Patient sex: M
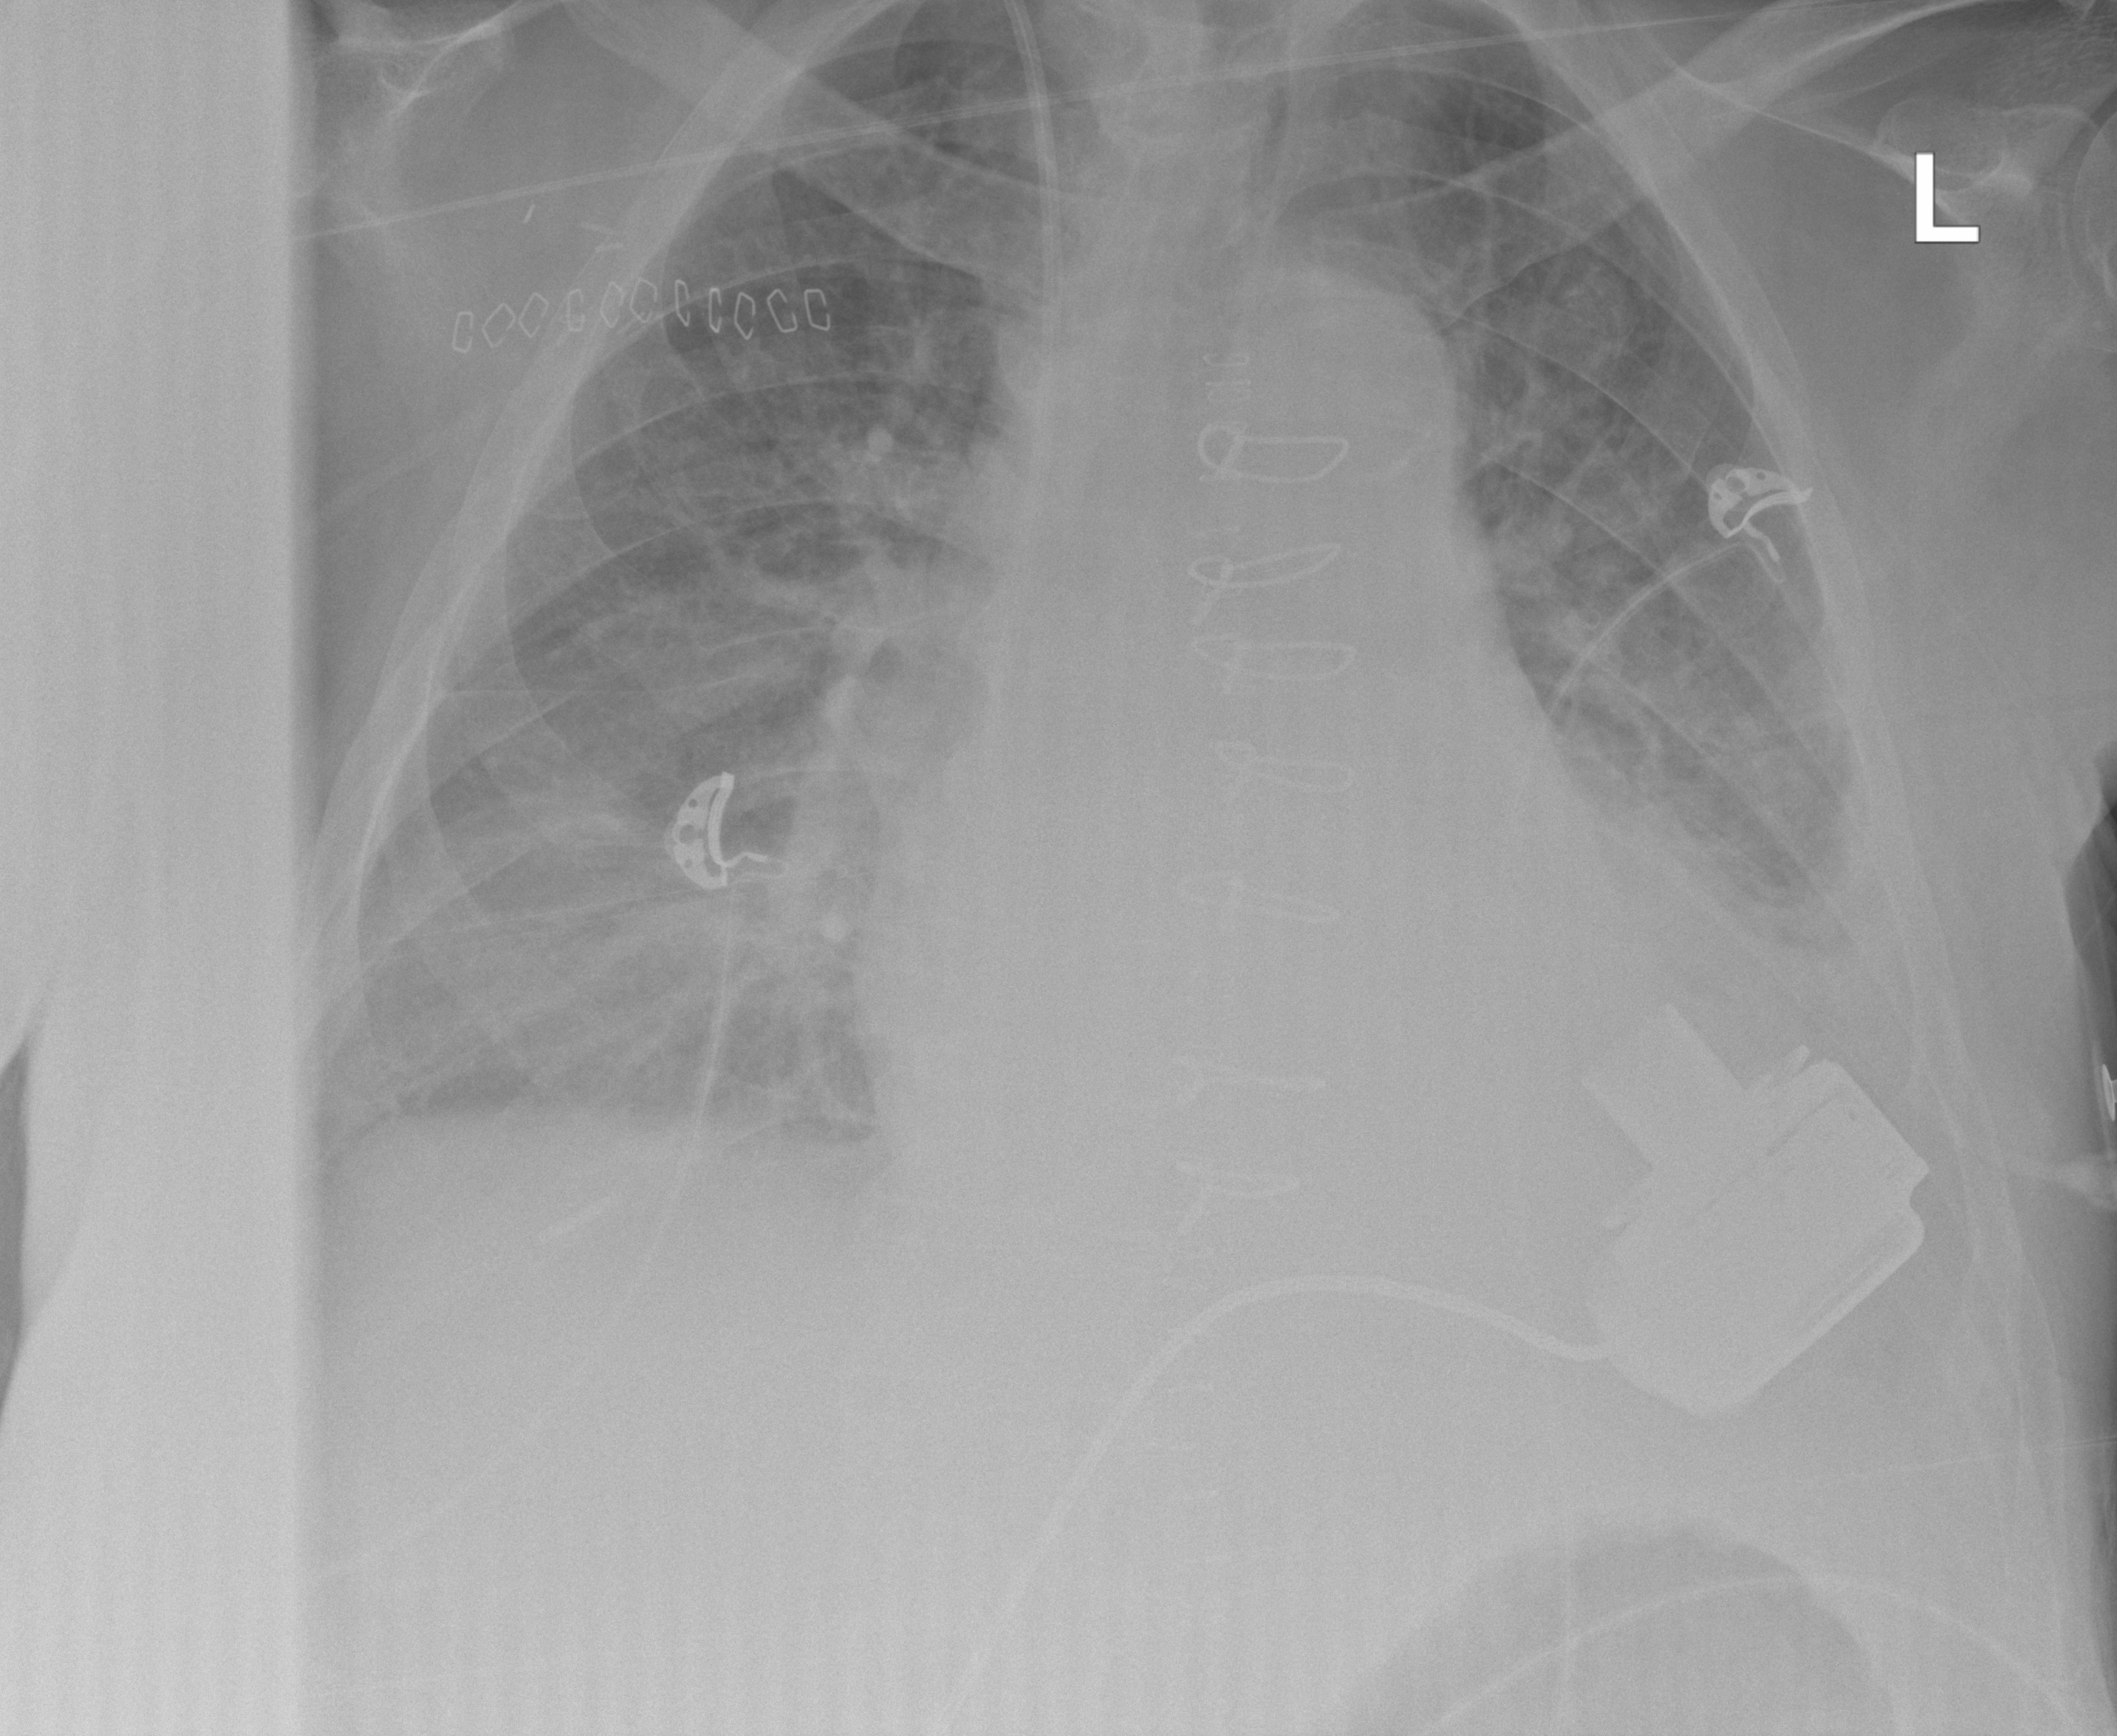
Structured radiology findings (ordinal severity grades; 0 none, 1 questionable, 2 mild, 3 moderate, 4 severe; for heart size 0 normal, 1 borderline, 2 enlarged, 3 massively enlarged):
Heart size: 2
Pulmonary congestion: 2
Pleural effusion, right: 1
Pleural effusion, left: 3
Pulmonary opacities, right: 2
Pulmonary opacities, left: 0
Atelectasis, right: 2
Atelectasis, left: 3